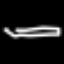
Label: pencil